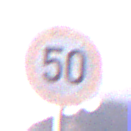
Verkehrszeichen: Geschwindigkeit50
Umgebung: Outdoor, RoadRail
Tageszeit: Dawn
Wetter: Clear
Licht: Natural
Jahreszeit: NotSpecified
Kontrast: LowContrast